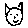
Label: cat